Question:
The code is to build a pd.crosstab with Titanic dataset in Seaborn. The column sums in the output table look disarrayed.
'''
import pandas as pd
import seaborn as sns
titanic = sns.load_dataset('titanic')
bin = [0,15,100]
titanic["adult"] = pd.cut(titanic.age, bin, labels=["kid","adult"])
pd.crosstab(titanic.survived, titanic.adult, normalize=True, margins=True)
'''
I expected to have '0.116246 / 0.883754 / 1.000000', but it gives '0.883754 / 0.116246 / 1.000000' in the last row where the column sums should be placed.
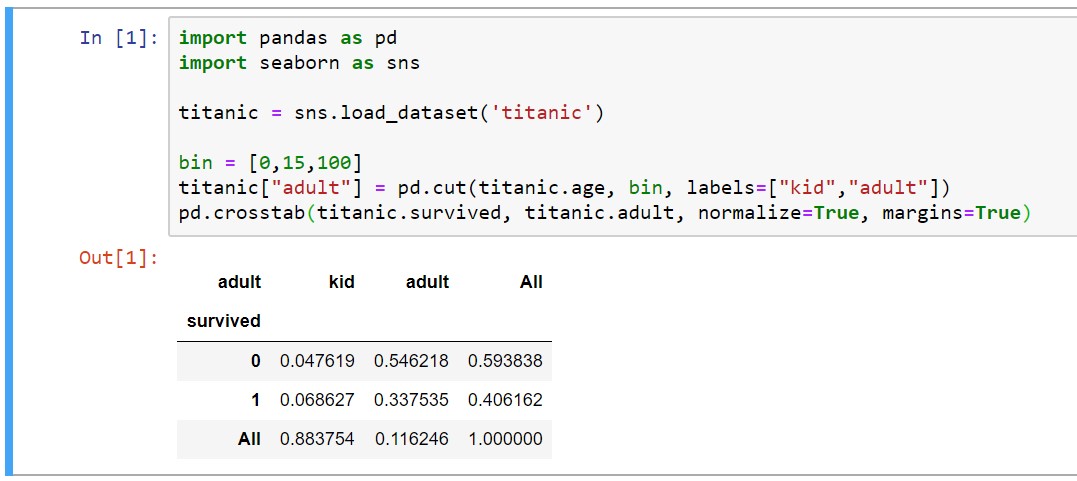
Answer: The flipping/reversal of totals is simply due to the presence of NaN values in the original 'age' column, and subsequently in the binned 'adult' column you created. You should just add 'dropna=False' to your 'pd.crosstab()' command, which will return the right result:
'''
pd.crosstab(titanic.survived, titanic.adult, dropna=False, normalize=True, margins=True)
adult kid adult All
survived
0 0.047619 0.546218 0.616162
1 0.068627 0.337535 0.383838
All 0.116246 0.883754 1.000000
'''